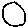
Label: circle